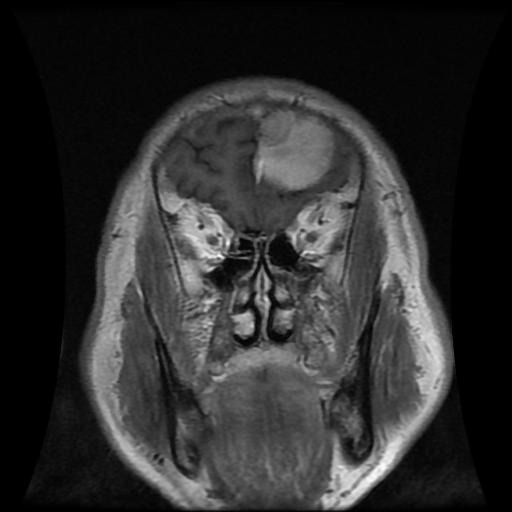
Label: meningioma